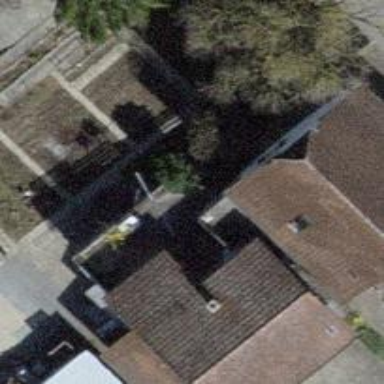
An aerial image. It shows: Building with tiled roof.